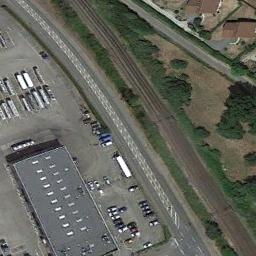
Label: railway